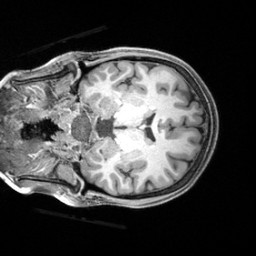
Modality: T1w
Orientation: coronal